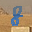
Label: 8